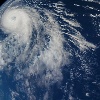
Label: cloud